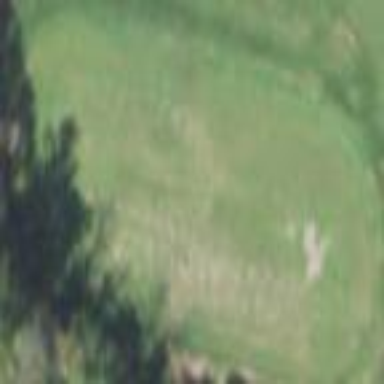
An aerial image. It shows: Golf tee on grassy land.